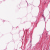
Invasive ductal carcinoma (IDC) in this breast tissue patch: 0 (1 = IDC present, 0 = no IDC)